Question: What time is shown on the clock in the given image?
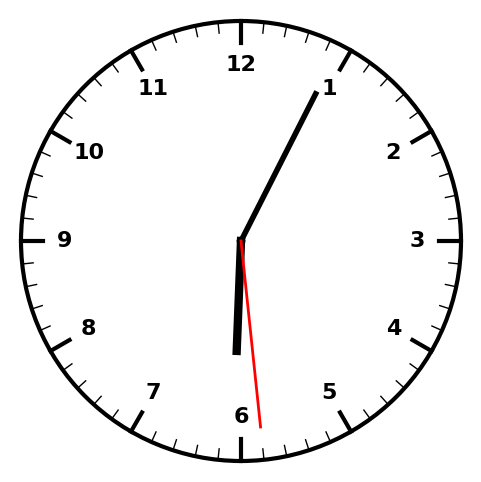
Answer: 06:04:29